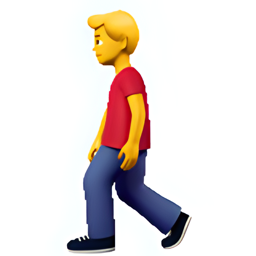
Name: pedestrian
Emoji: 🚶
Group: People & Body
Sub-group: person-activity